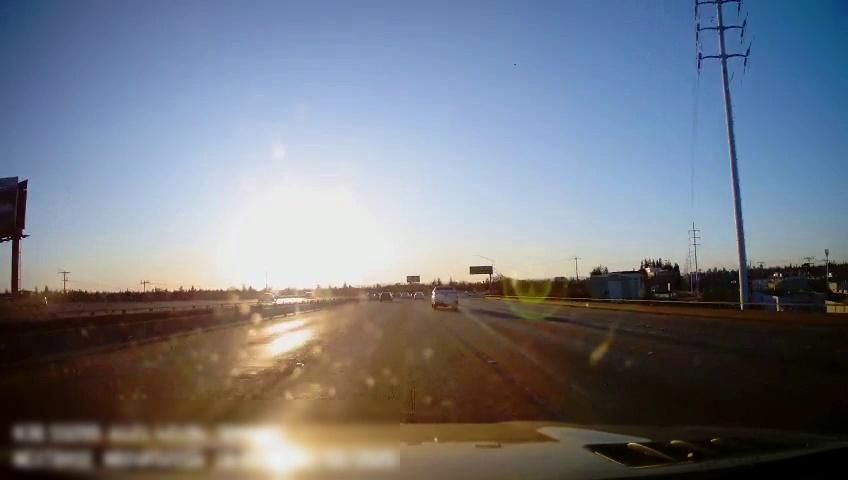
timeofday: Day
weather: Sunny
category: Drivable Space
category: Vehicles | Truck
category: Vehicles | Car
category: Vehicles | Car
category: Vehicles | Car
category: Vehicles | Car
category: Vehicles | SUV
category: Traffic | Signs
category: Traffic | Signs
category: Traffic | Signs